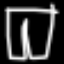
Label: pants